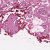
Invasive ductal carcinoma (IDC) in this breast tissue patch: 0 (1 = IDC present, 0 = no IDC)